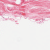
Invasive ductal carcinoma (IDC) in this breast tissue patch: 0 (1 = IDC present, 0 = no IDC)